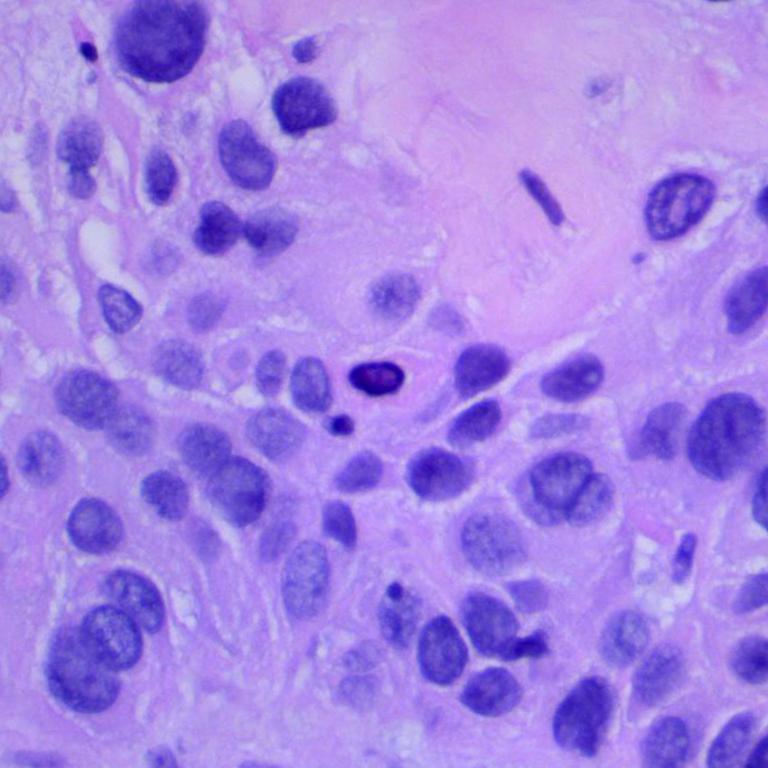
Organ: lung
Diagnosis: squamous carcinomas